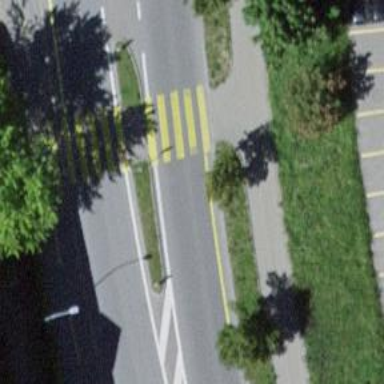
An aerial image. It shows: Uncontrolled zebra crossing with central island.